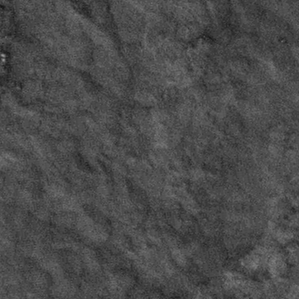
Label: frost